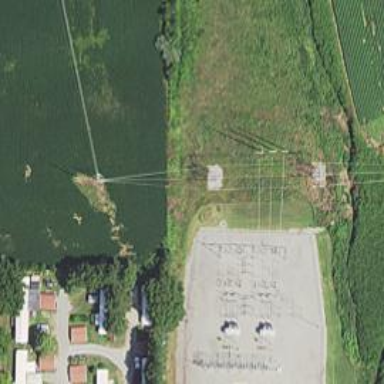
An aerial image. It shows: Outdoor power substation.